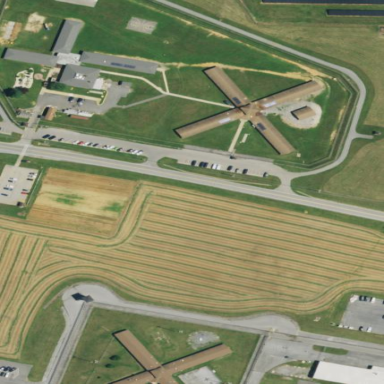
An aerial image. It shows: Prison.